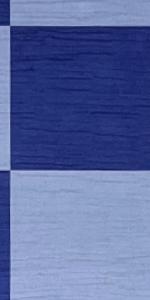
Label: Empty